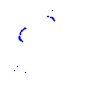
Particle: proton